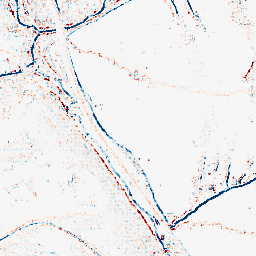
Category: morphological
Decomposition family: morphological_square
Decomposition parameters: operation: average
size: 3
Upsampling method: sinc_hamming
Upsampling parameters: scale: 4
kernel_size: 4
Upsampling scale: 4